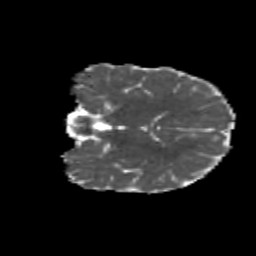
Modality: MD
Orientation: coronal
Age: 9
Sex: male
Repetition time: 9.5 s
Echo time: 0.089 s